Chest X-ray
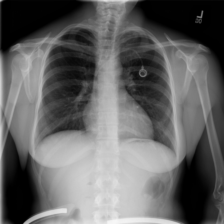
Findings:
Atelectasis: negative
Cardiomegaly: negative
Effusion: negative
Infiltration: positive
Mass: positive
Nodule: negative
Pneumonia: negative
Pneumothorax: negative
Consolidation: negative
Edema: negative
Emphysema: negative
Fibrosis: negative
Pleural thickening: positive
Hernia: negative